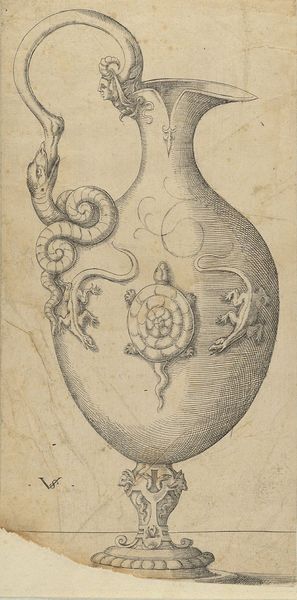
Titel: Kanne
Künstler: Virgil Solis
Standort: Hamburg
Institution: Museum für Kunst und Gewerbe Hamburg
Schlagwörter: tiere, ornament, renaissance, kanne, papier, grafik, graphik, ornamente, fotografie, photographie, maske, druckgraphik, druckgrafik, stich, kunstgewerbe, schlangen, kupferstich, kunsthandwerk, eidechsen, rollwerk, tierornament, gerippt, reproduktionen, industriedesign, druckerzeugnisse, gefäß, behälter, tierornamente, schildkröten, ornamentstich, vorlageblätter